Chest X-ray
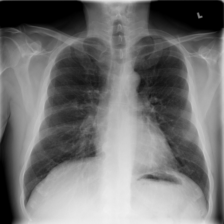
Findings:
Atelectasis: negative
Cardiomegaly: negative
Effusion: negative
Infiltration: positive
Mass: negative
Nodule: negative
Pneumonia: negative
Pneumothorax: negative
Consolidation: negative
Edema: negative
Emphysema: negative
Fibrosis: negative
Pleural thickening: negative
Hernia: negative